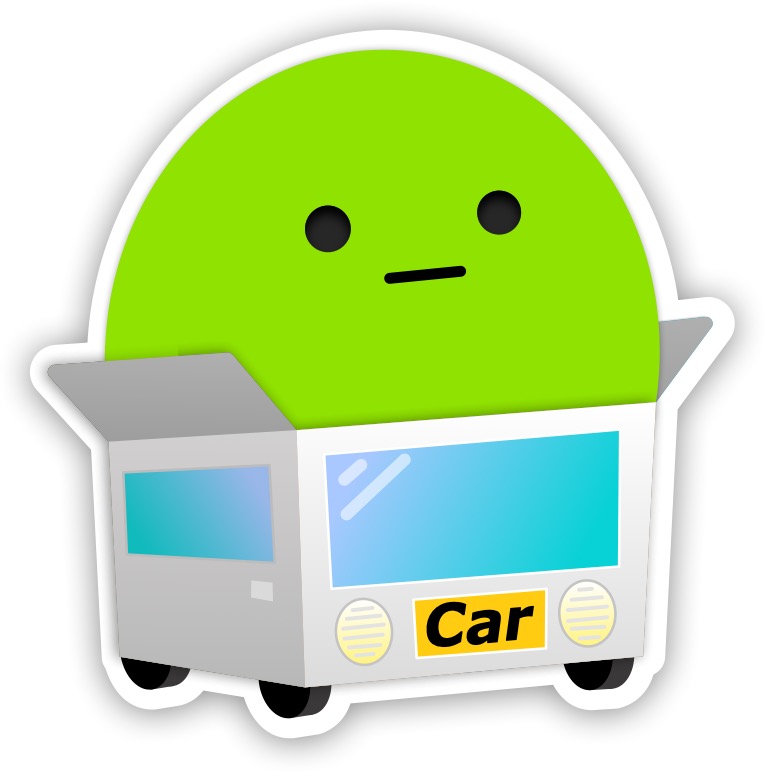
Label: green